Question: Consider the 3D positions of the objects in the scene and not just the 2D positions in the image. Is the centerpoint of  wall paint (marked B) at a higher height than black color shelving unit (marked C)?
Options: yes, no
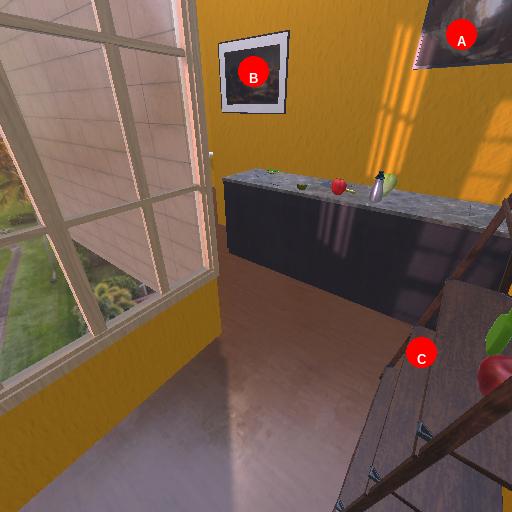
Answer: yes